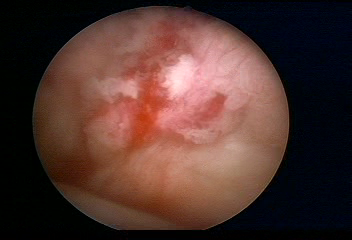
Modality: WLC
Class: Malignant
Subclass: LowGradePapillary
Lesion: L1
Stage: Ta
Morphology: Papillary
Bladder cancer association: Yes
Annotated structures: Tumor